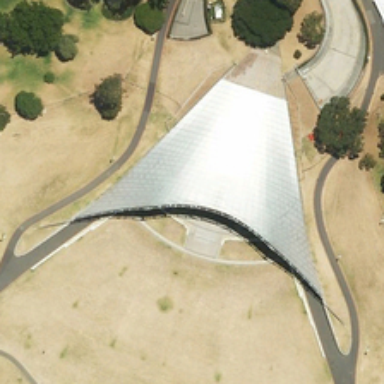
Some green trees are near a triangular building .